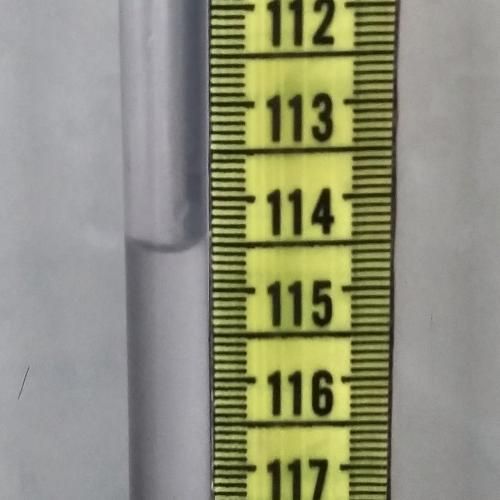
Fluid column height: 114.5 cm